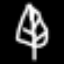
Label: leaf